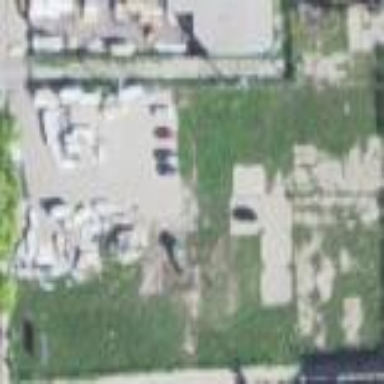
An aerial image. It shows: Brownfield site.